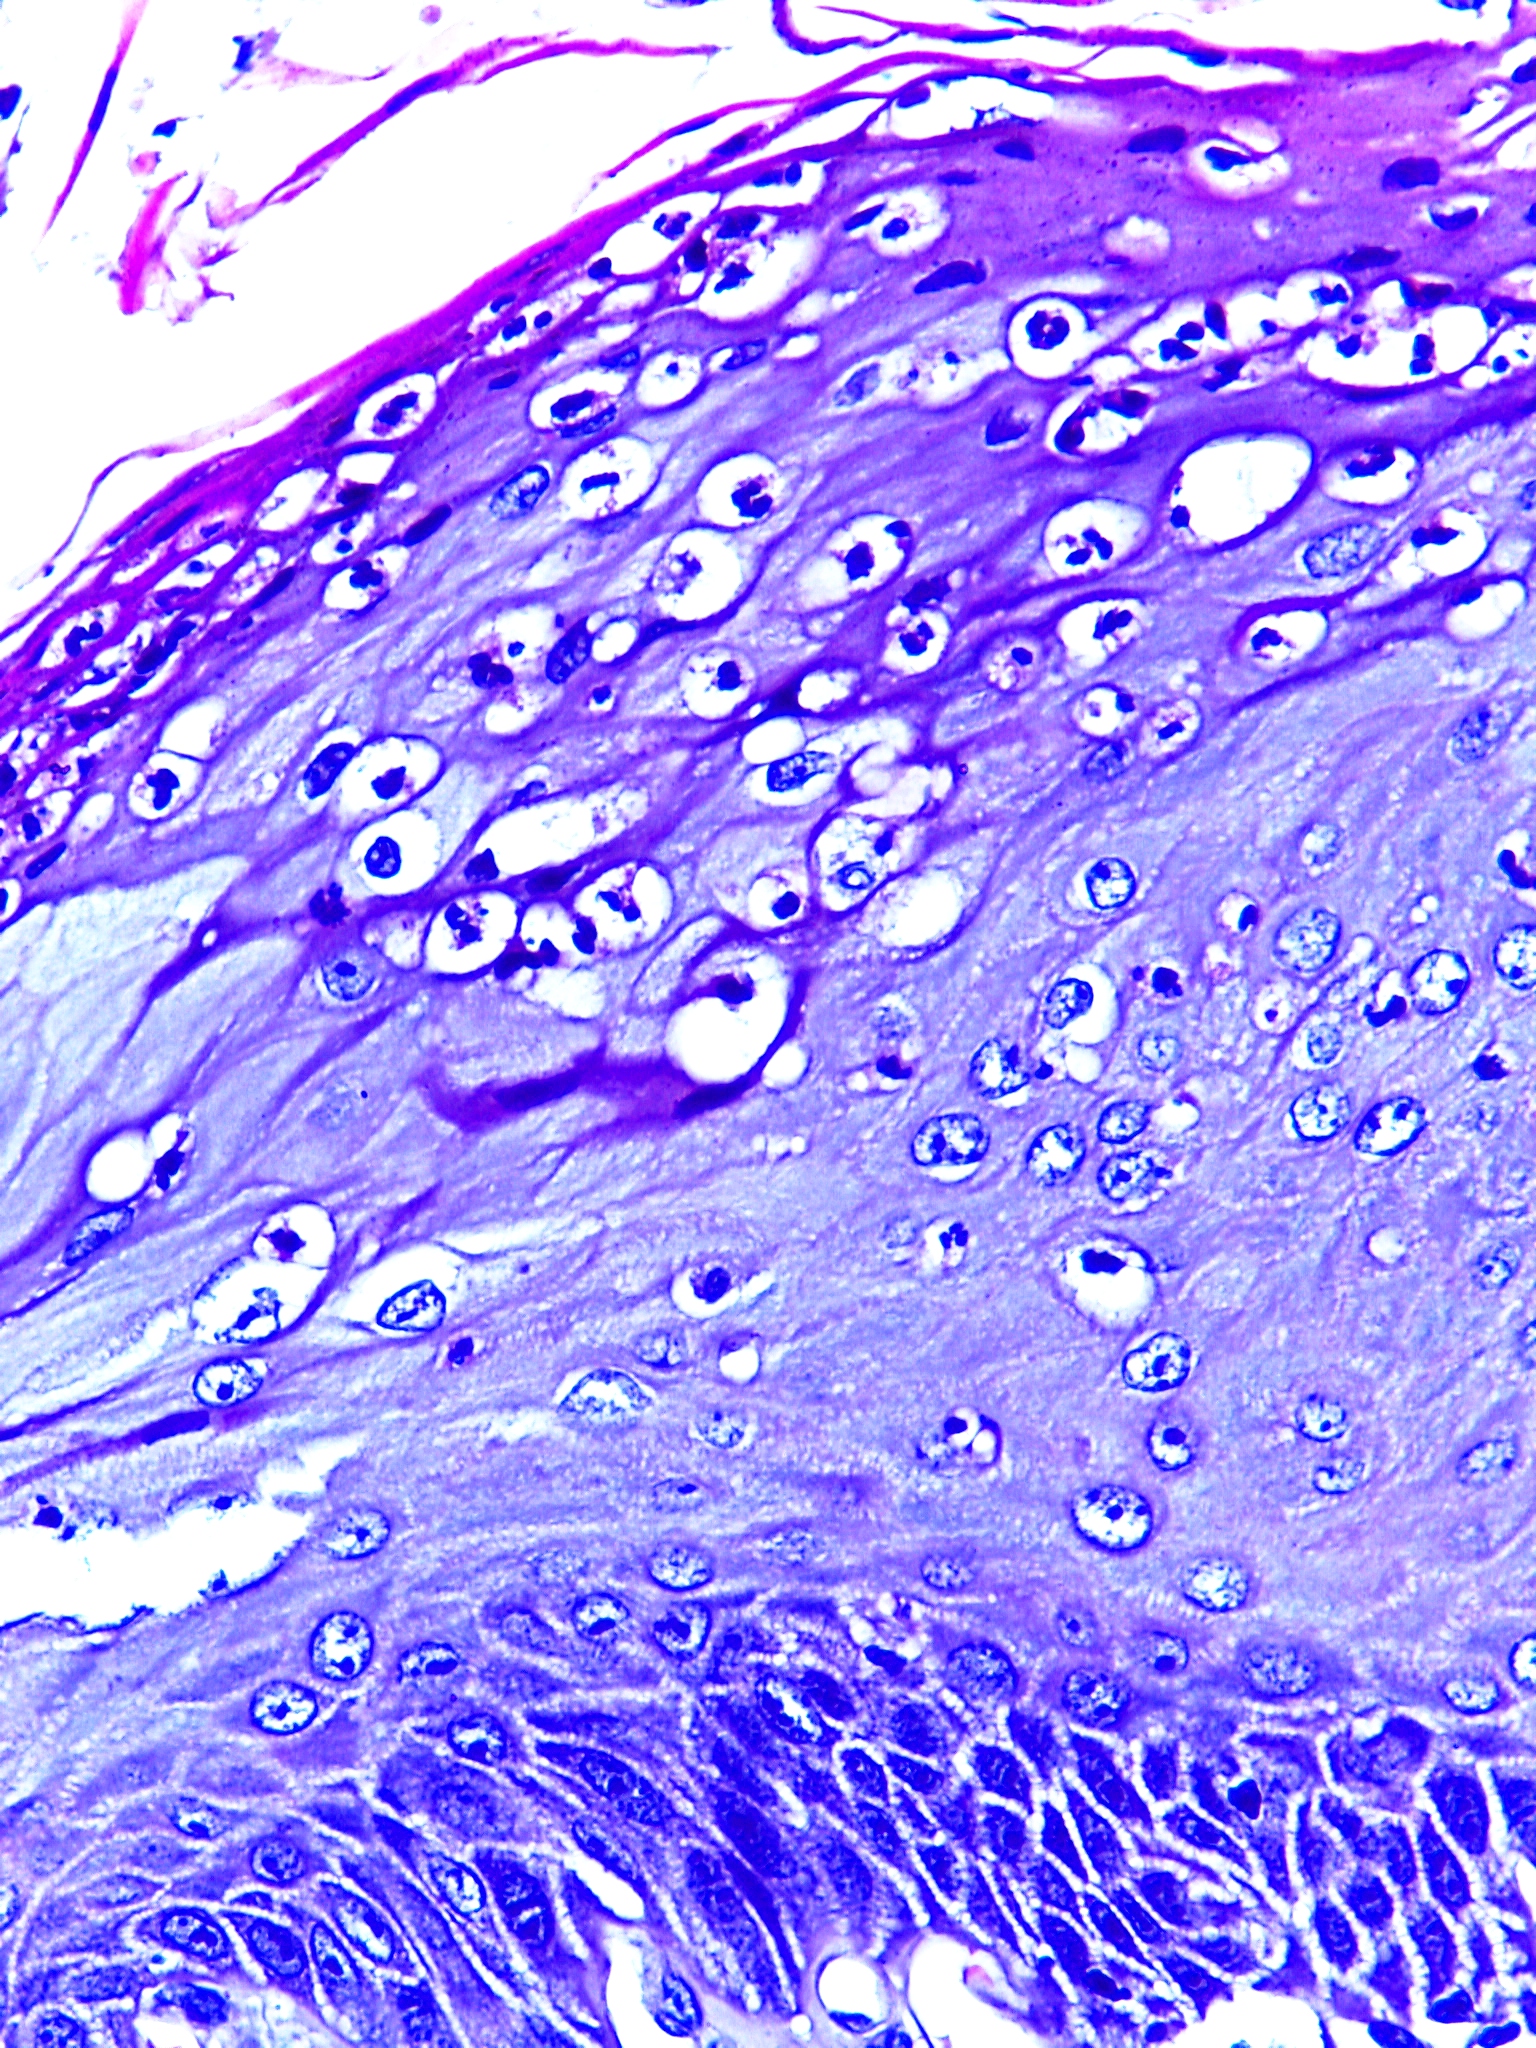
Diagnosis: OSCC